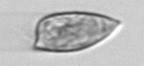
Label: Prorocentrum_dentatum